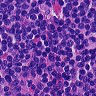
Metastatic tissue present: no